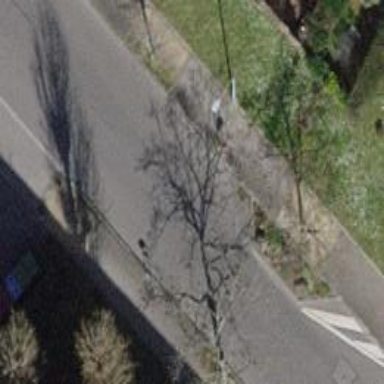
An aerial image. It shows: Residential road with asphalt surface. Both sides have sidewalks.